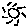
Label: sun